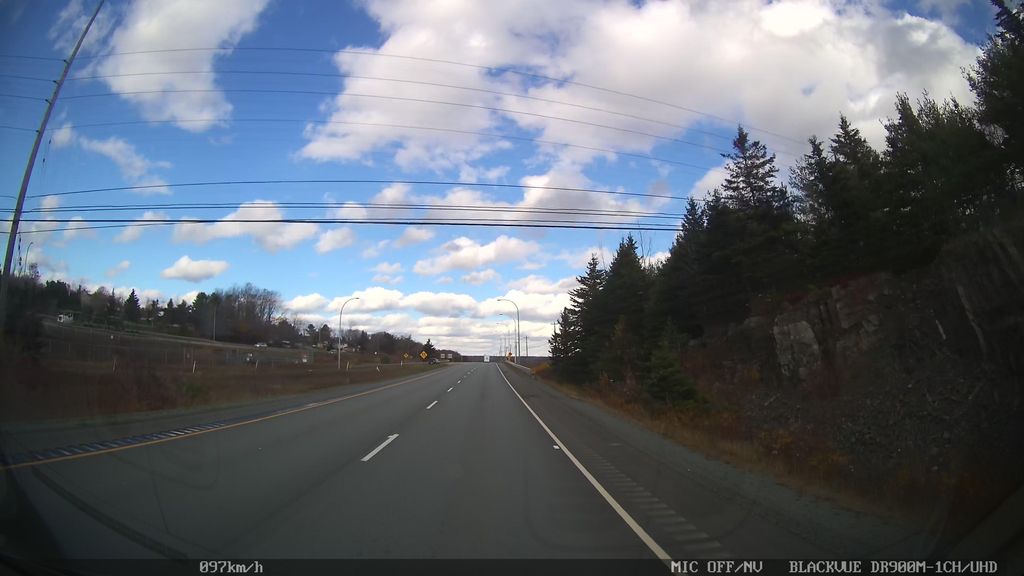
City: halifax